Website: home-depot
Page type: receipt
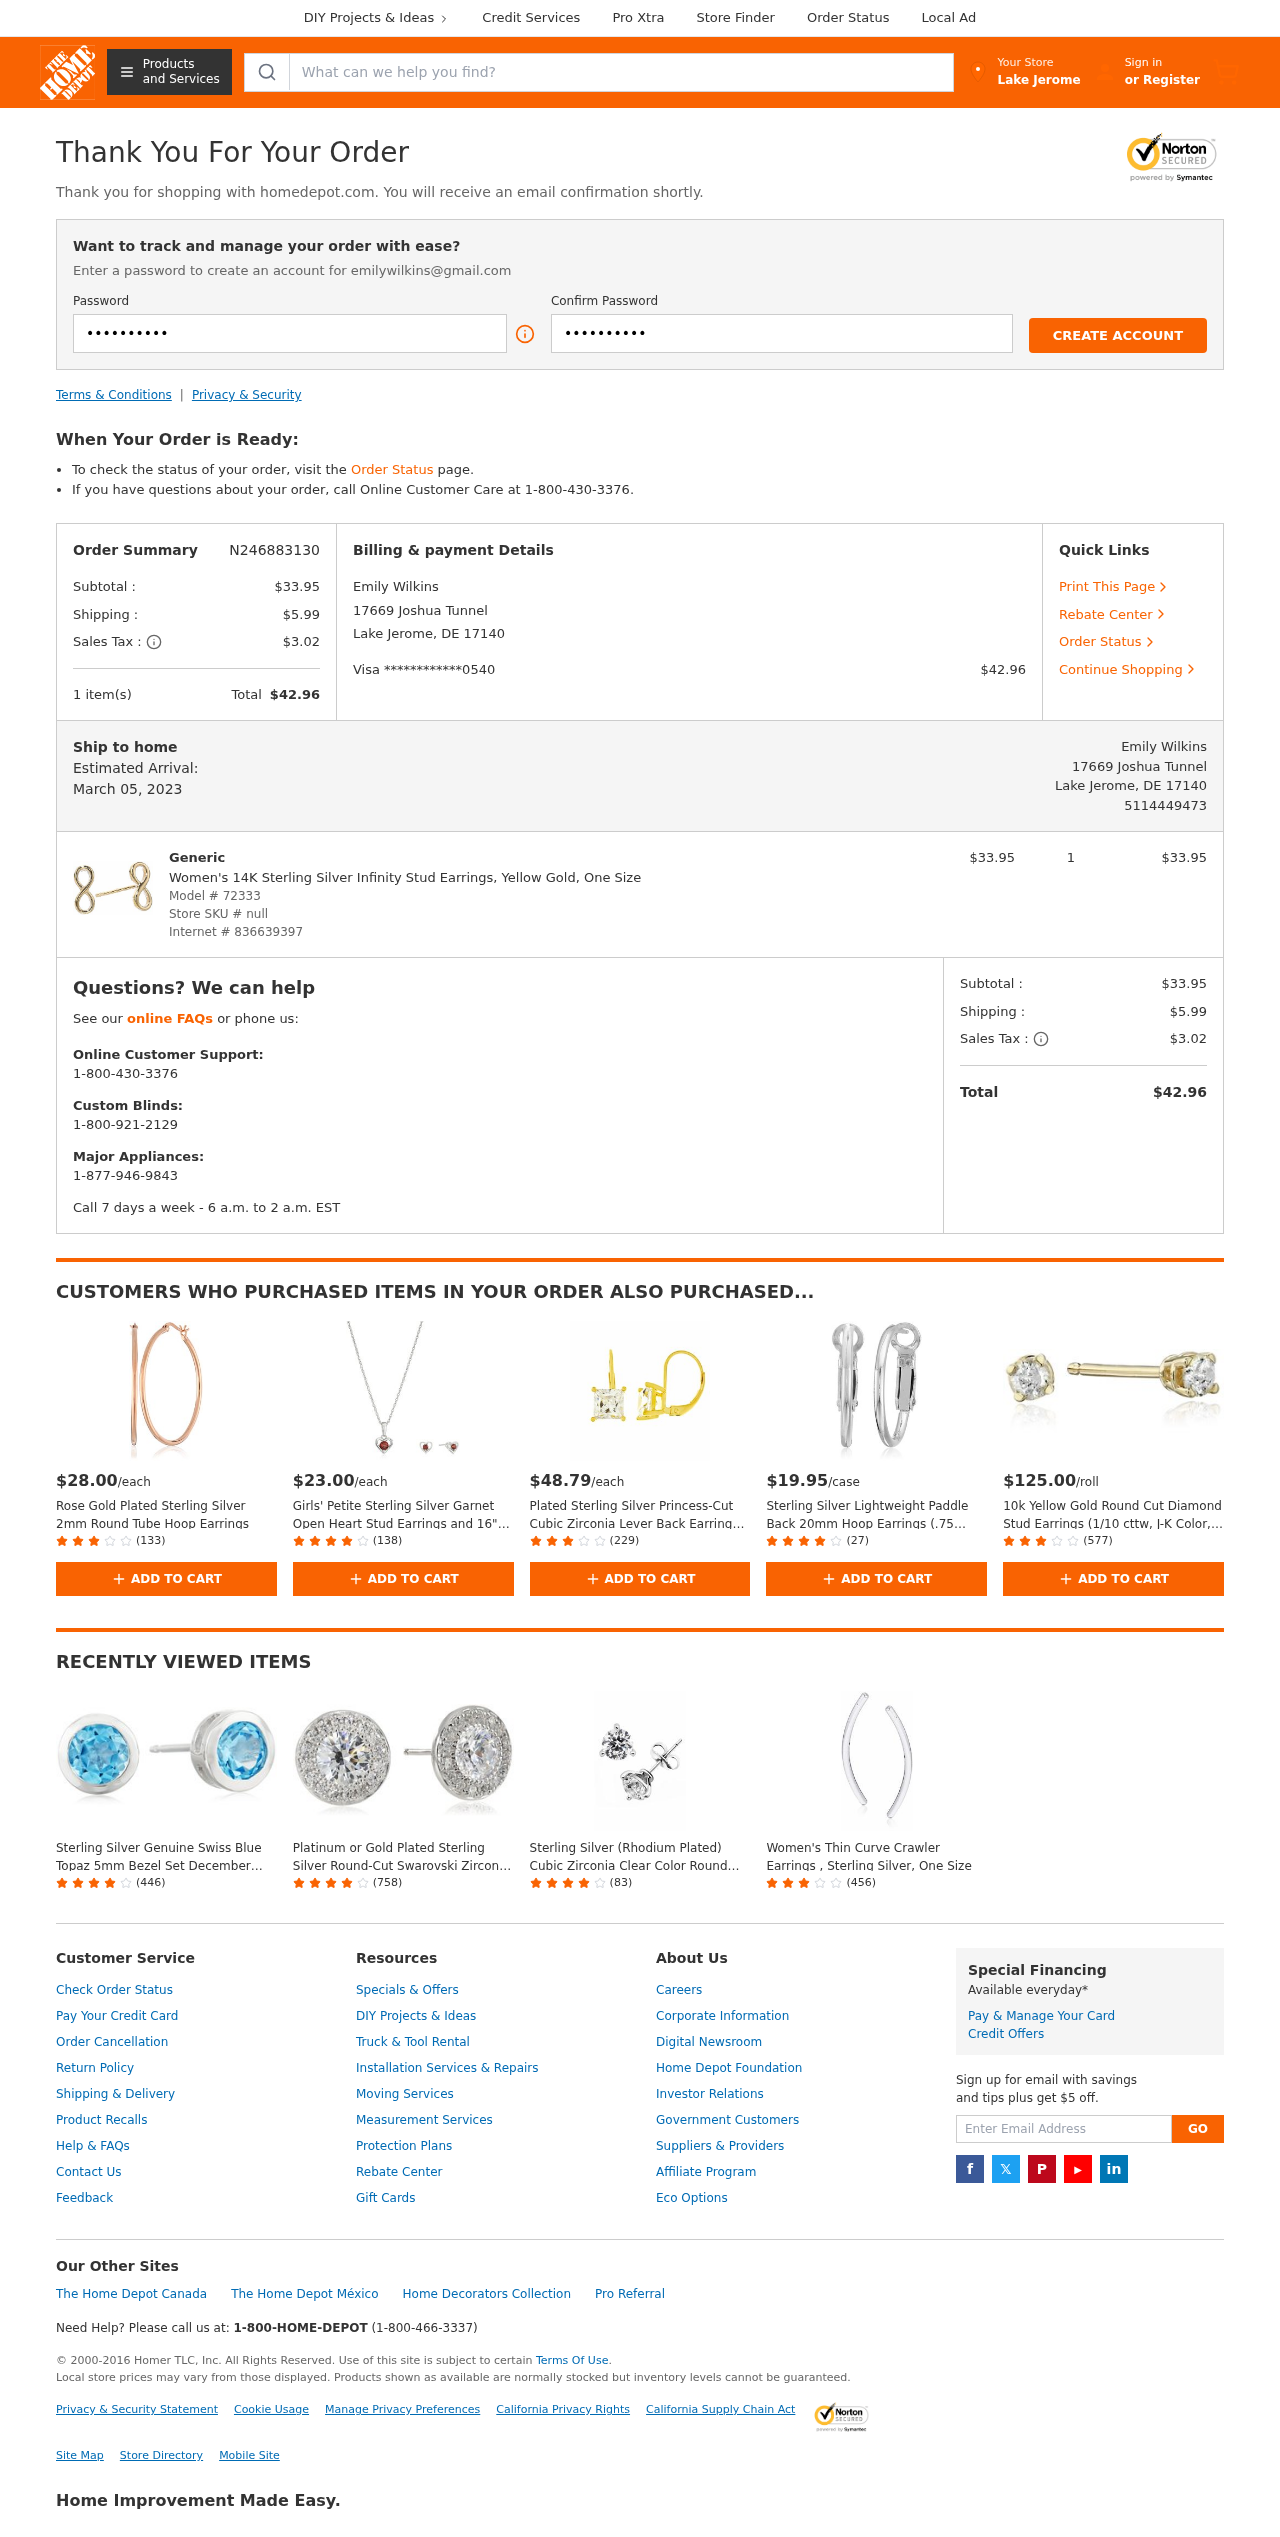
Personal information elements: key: PII_CARD_LAST4
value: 0540
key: PII_CARD_TYPE
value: Visa
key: PII_CITY
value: Lake Jerome
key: PII_EMAIL
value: emilywilkins@gmail.com
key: PII_FULLNAME
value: Emily Wilkins
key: PII_PHONE
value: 5114449473
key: PII_STREET
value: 17669 Joshua Tunnel
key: PII_CITY_STATE_ZIP
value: Lake Jerome, DE 17140
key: PII_FULLNAME2
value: Emily Wilkins
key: PII_POSTCODE
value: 17140
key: PII_STATE_ABBR
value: DE
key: PII_POSTCODE_FULL
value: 17140
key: PII_CITY_STATE
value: Lake Jerome, DE
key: PII_POSTCODE_NUMERIC
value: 17140
Product elements: key: PRODUCT1_BRAND
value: Generic
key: PRODUCT1_NAME
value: Women's 14K Sterling Silver Infinity Stud Earrings, Yellow Gold, One Size
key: PRODUCT1_PRICE
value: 33.95
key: PRODUCT1_QUANTITY
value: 1
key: PRODUCT2_PRICE
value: $28.00
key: PRODUCT2_NAME
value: Rose Gold Plated Sterling Silver 2mm Round Tube Hoop Earrings
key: PRODUCT2_NUM_RATINGS
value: (133)
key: PRODUCT3_PRICE
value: $23.00
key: PRODUCT3_NAME
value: Girls' Petite Sterling Silver Garnet Open Heart Stud Earrings and 16" Pendant Necklace Jewelry Set
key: PRODUCT3_NUM_RATINGS
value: (138)
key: PRODUCT4_PRICE
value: $48.79
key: PRODUCT4_NAME
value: Plated Sterling Silver Princess-Cut Cubic Zirconia Lever Back Earrings (2 cttw)
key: PRODUCT4_NUM_RATINGS
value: (229)
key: PRODUCT5_PRICE
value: $19.95
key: PRODUCT5_NAME
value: Sterling Silver Lightweight Paddle Back 20mm Hoop Earrings (.75 diameter)
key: PRODUCT5_NUM_RATINGS
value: (27)
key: PRODUCT6_PRICE
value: $125.00
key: PRODUCT6_NAME
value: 10k Yellow Gold Round Cut Diamond Stud Earrings (1/10 cttw, J-K Color, I3 Clarity)
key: PRODUCT6_NUM_RATINGS
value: (577)
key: PRODUCT7_NAME
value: Sterling Silver Genuine Swiss Blue Topaz 5mm Bezel Set December Birthstone Stud Earrings
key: PRODUCT7_NUM_RATINGS
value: (446)
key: PRODUCT8_NAME
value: Platinum or Gold Plated Sterling Silver Round-Cut Swarovski Zirconia Halo Stud Earrings, also Availa
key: PRODUCT8_NUM_RATINGS
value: (758)
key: PRODUCT9_NAME
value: Sterling Silver (Rhodium Plated) Cubic Zirconia Clear Color Round Cut (8mm) Stud Earrings
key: PRODUCT9_NUM_RATINGS
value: (83)
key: PRODUCT10_NAME
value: Women's Thin Curve Crawler Earrings , Sterling Silver, One Size
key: PRODUCT10_NUM_RATINGS
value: (456)
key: PRODUCT_MODEL_NUMBER
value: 72333
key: PRODUCT_INTERNET_NUMBER
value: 836639397
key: PRODUCT1_LINE_TOTAL
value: $33.95
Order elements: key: ORDER_ID
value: N246883130
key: ORDER_SUBTOTAL
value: $33.95
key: ORDER_SHIPPING_COST
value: $5.99
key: ORDER_TAX
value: $3.02
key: ORDER_NUM_ITEMS
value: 1 item(s)
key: ORDER_TOTAL
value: $42.96
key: ORDER_DELIVERY_DATE
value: March 05, 2023
Search elements: key: HEADER_SEARCH
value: What can we help you find?
Other elements: key: STORE_SKU
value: null